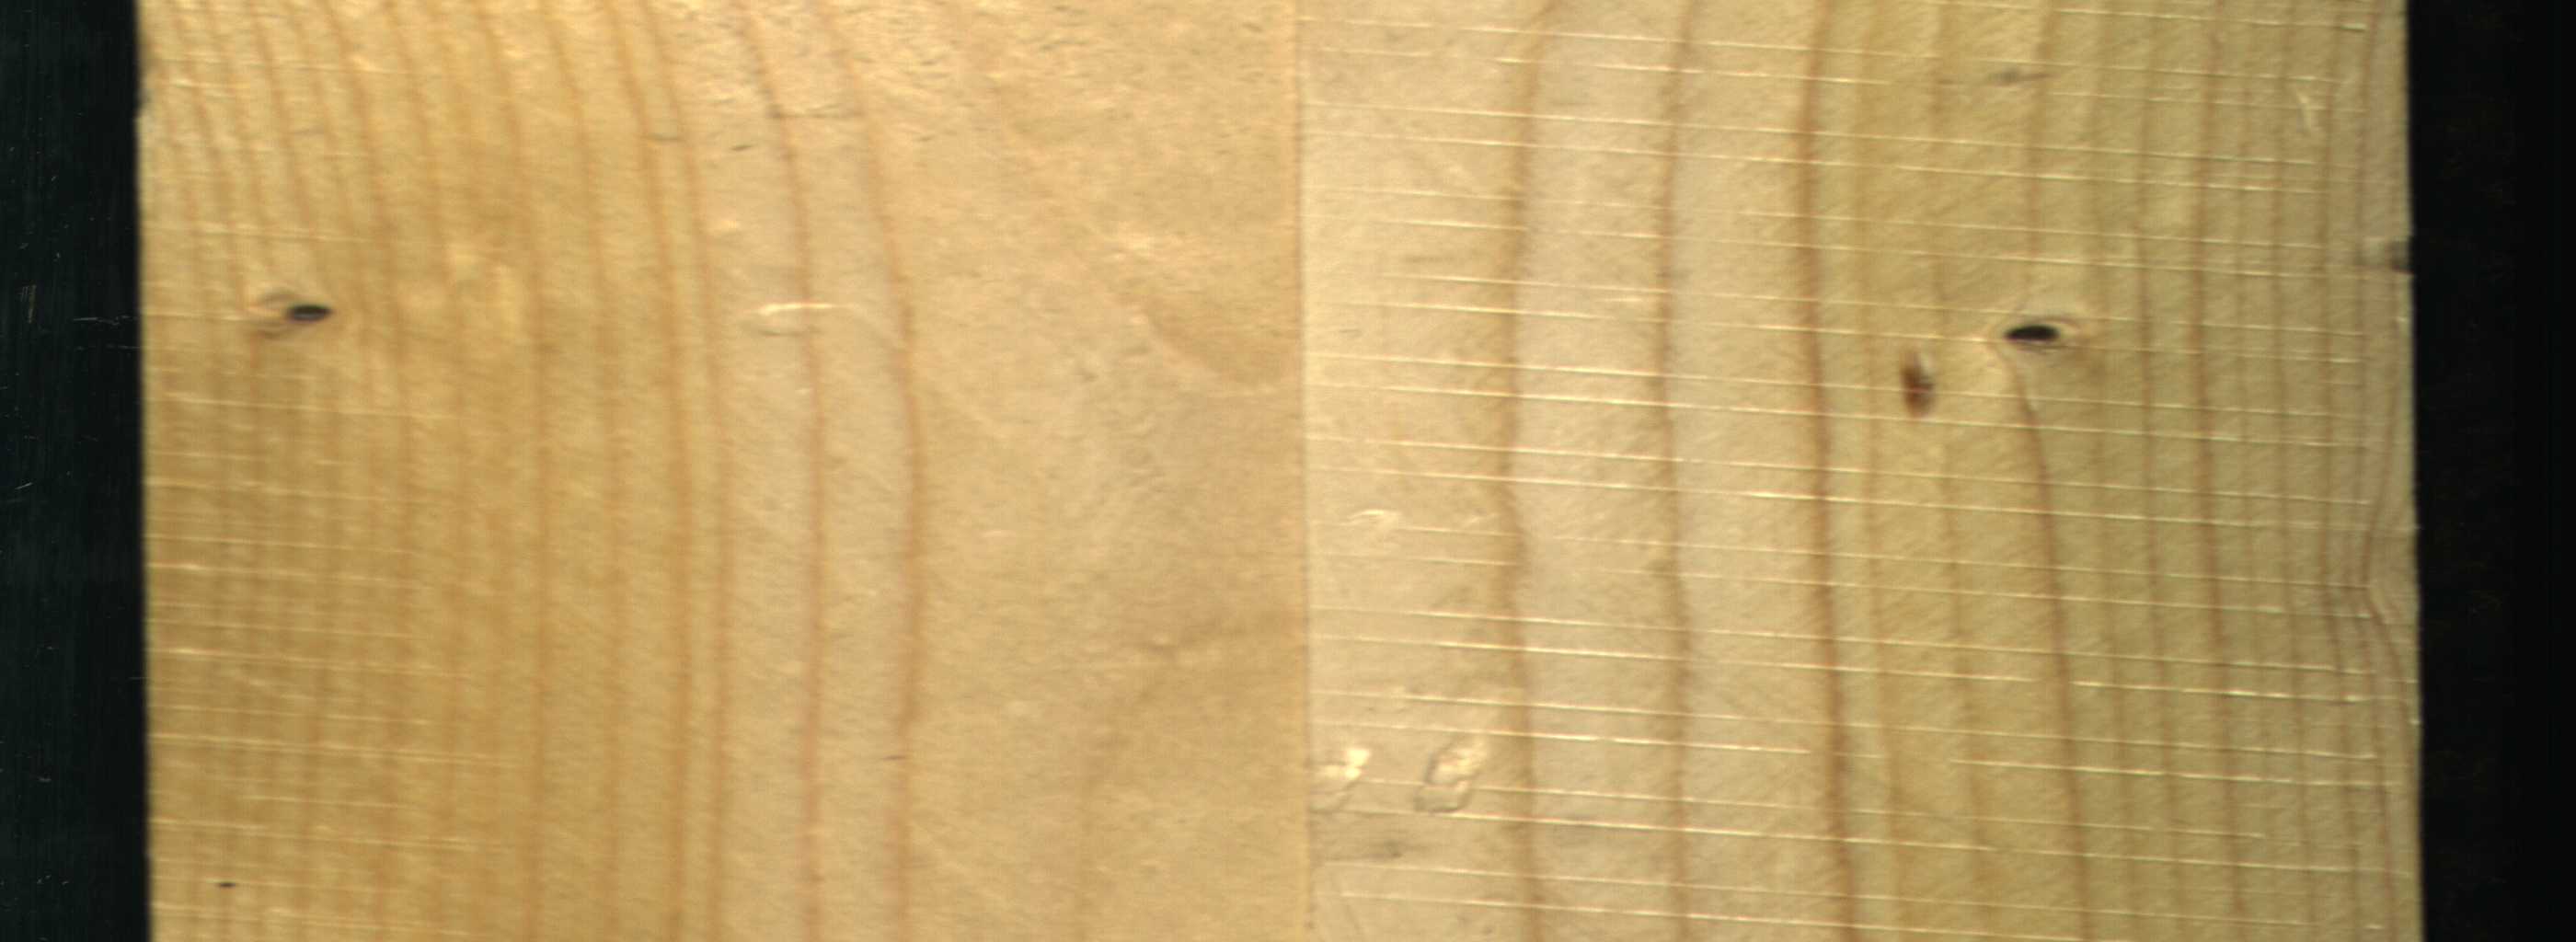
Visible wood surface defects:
resin
Dead_Knot
Dead_Knot